Interaction volume radius: 5 \u00c5
Interaction volume height: 15 \u00c5
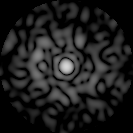
Disorder parameter: 0.8994